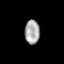
Tissue: lung
Cell type: Myeloid cells
Senescence score: 0.2186
Nuclear area (px): 349
Mean DAPI intensity: 169.438